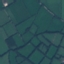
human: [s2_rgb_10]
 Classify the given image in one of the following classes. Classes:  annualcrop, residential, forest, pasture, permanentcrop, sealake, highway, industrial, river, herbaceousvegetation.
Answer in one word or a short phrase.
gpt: Pasture